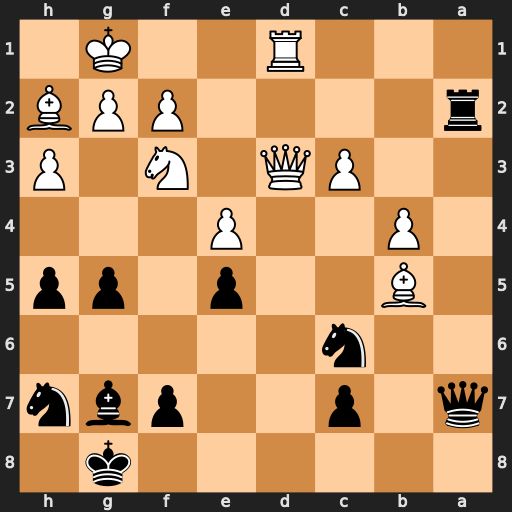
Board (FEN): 6k1/q1p2pbn/2n5/1B2p1pp/1P2P3/2PQ1N1P/r4PPB/3R2K1
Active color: b
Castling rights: -
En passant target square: -
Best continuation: Qxf2+ Kh1 Qxg2#